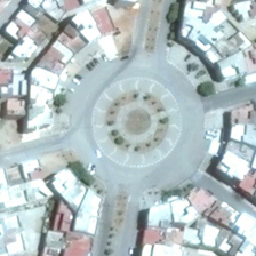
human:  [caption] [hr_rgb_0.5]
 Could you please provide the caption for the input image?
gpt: The center of a wide grey square has a circular band of plants

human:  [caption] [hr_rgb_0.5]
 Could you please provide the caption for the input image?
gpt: There are five broad roads extending from the central square

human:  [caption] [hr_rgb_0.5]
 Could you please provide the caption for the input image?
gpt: At the center of a wide gray square is a ring of plants

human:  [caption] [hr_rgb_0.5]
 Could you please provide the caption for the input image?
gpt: From the center of a large grey square stretched five streets aligned with houses

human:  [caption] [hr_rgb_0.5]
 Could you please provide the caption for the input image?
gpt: From the center of the center of the wide grey square lined up in five houses